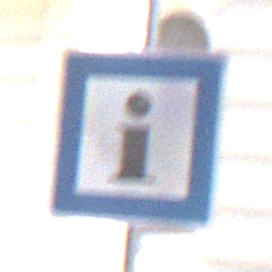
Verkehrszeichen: Informationsstelle
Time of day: MorningAfternoon
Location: Outdoor (Urban)
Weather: PartlyCloudy
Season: NotSpecified
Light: Natural